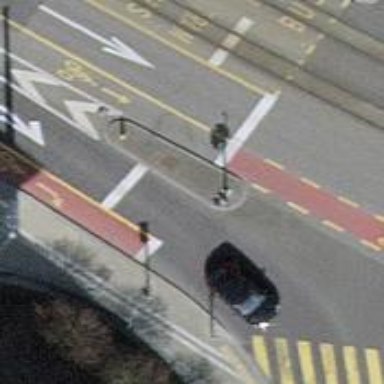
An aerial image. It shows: Road with traffic signals.